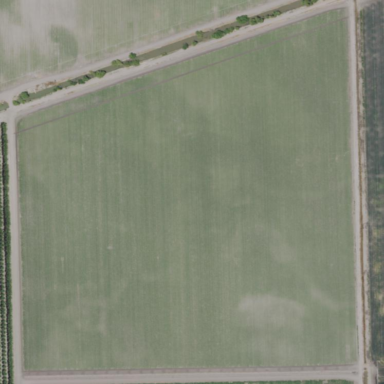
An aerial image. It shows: Farm with field of cropland.